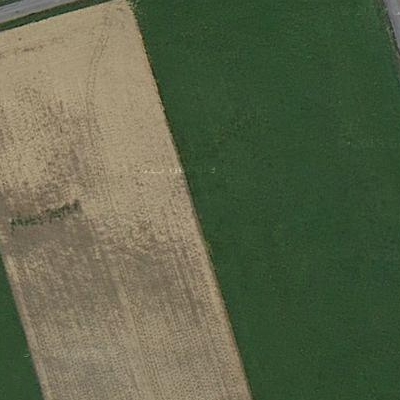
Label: Field